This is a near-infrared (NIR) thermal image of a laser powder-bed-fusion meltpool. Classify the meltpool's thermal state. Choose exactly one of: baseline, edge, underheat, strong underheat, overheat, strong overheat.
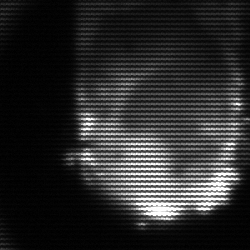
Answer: baseline